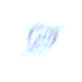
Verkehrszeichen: EndeZone20
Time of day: Dawn
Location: Outdoor (Nature)
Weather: Clear
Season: NotSpecified
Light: Natural